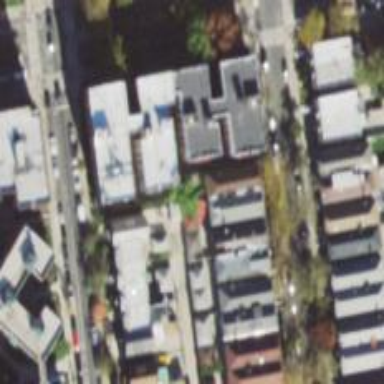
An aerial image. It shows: Alleyway designated as service road.